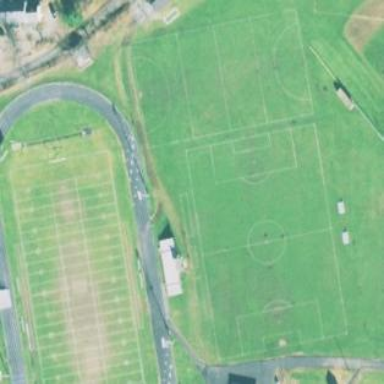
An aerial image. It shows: American football pitch.